Chest X-ray:
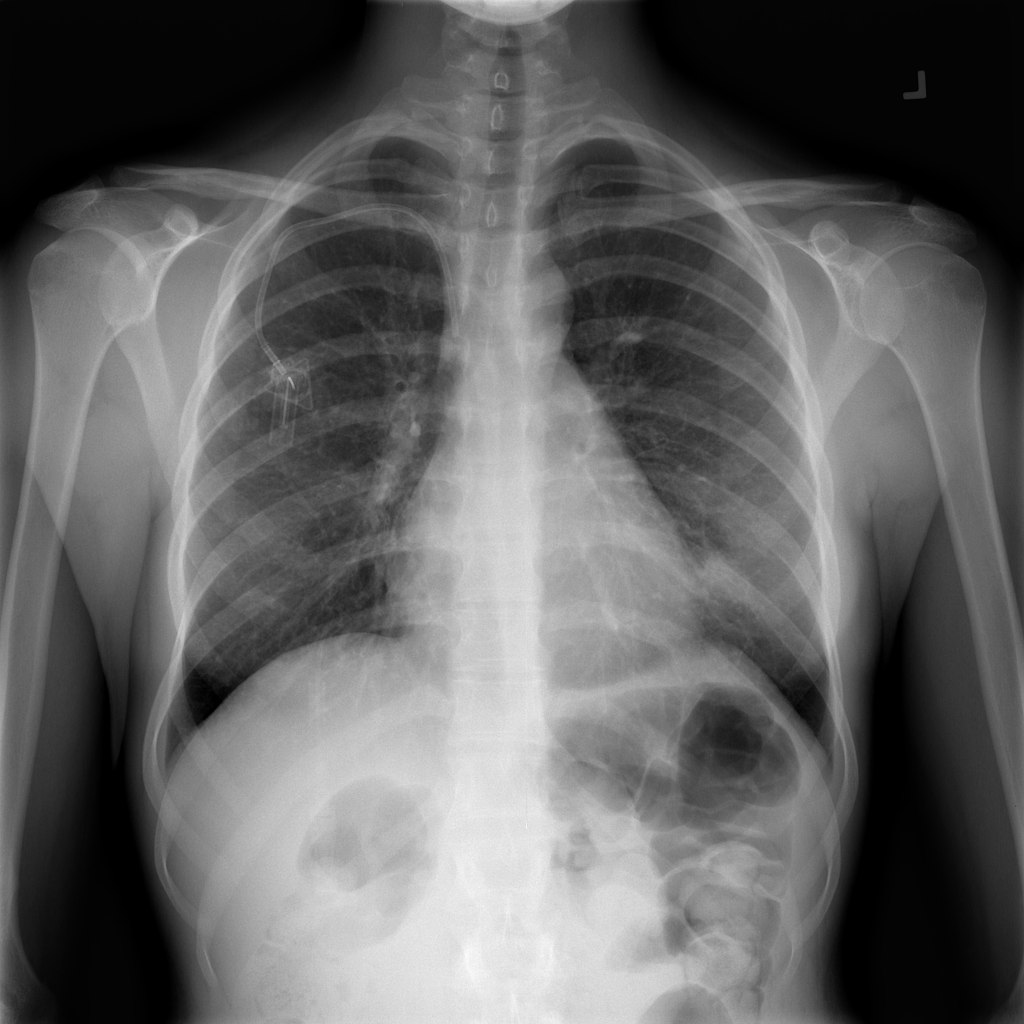
No abnormal finding: yes